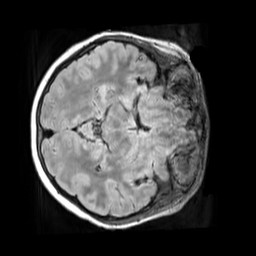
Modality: FLAIR
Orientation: axial
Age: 10
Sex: male
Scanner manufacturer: siemens
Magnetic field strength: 3 T
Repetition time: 5 s
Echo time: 0.388 s